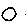
Label: circle